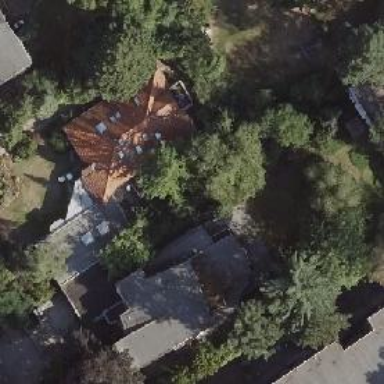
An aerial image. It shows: Detached building with pyramidal roof shape.